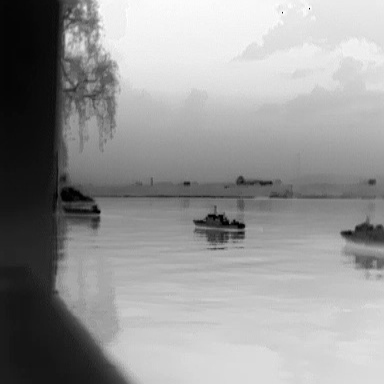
There is a liner in the infrared image.